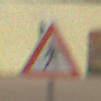
Verkehrszeichen: FussgaengerRechts
Umgebung: Outdoor, Suburban
Tageszeit: Midday
Wetter: PartlyCloudy
Licht: Natural
Jahreszeit: NotSpecified
Kontrast: HighContrast